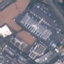
Land use / land cover: Industrial